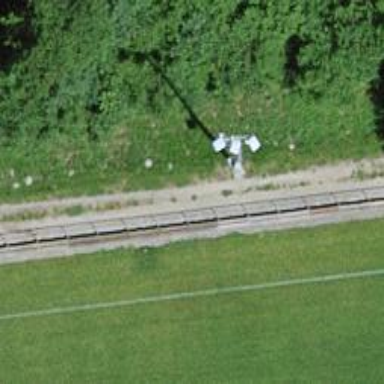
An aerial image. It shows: Mast structure.